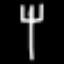
Label: fork